Question: Suddenly, Visual Studio 2008 doesn't execute "find all" ( + + ) for the solution correctly. This happened two days ago in the office and now on the computer at home.
I'm looking for a method, which is definitely declared in code, but Visual Studio 2008 outputs in Find Results window:
'''
Find all "wlOutFile", Subfolders, Find Results 2, "Entire Solution", "*.*"
No files were found to look in.
Find was stopped in progress.
'''
The options looks like this:

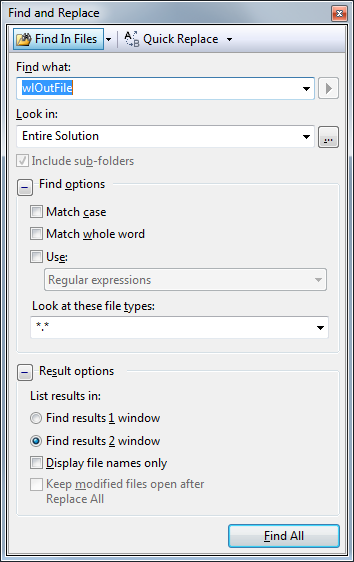
Answer: This is a known problem in Visual Studio 2008, and unfortunately (from what I know) it has not been resolved. Check this other Stack Overflow question: <URL>